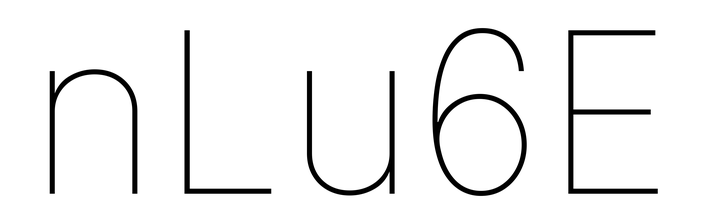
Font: Inter_Thin